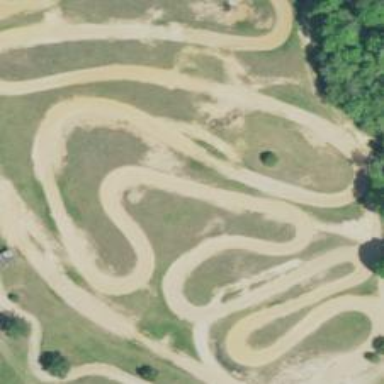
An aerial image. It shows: Raceway for motor sports.